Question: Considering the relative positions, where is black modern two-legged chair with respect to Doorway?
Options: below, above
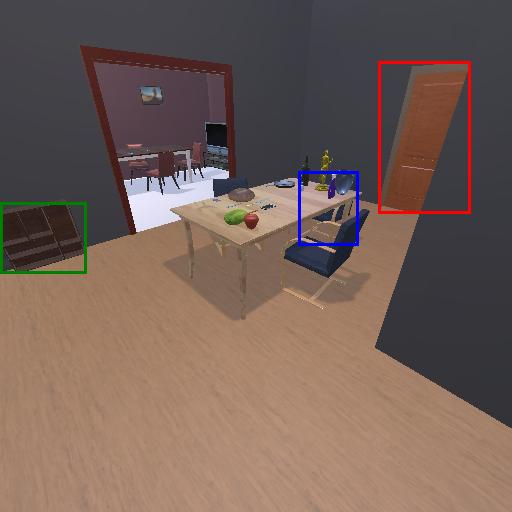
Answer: below